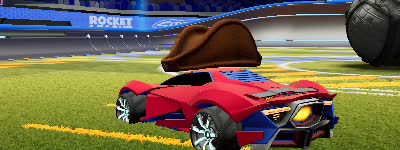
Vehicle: werewolf